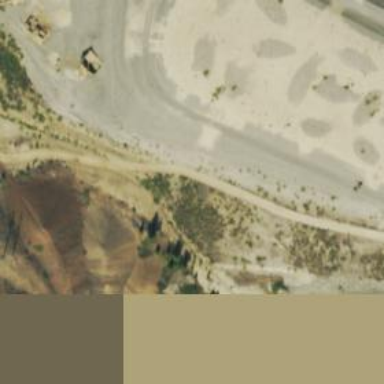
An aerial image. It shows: Quarry area.